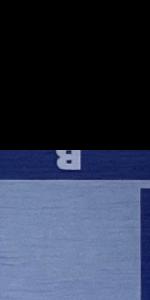
Label: Empty